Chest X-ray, AP view. Patient: 51 years old, sex M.
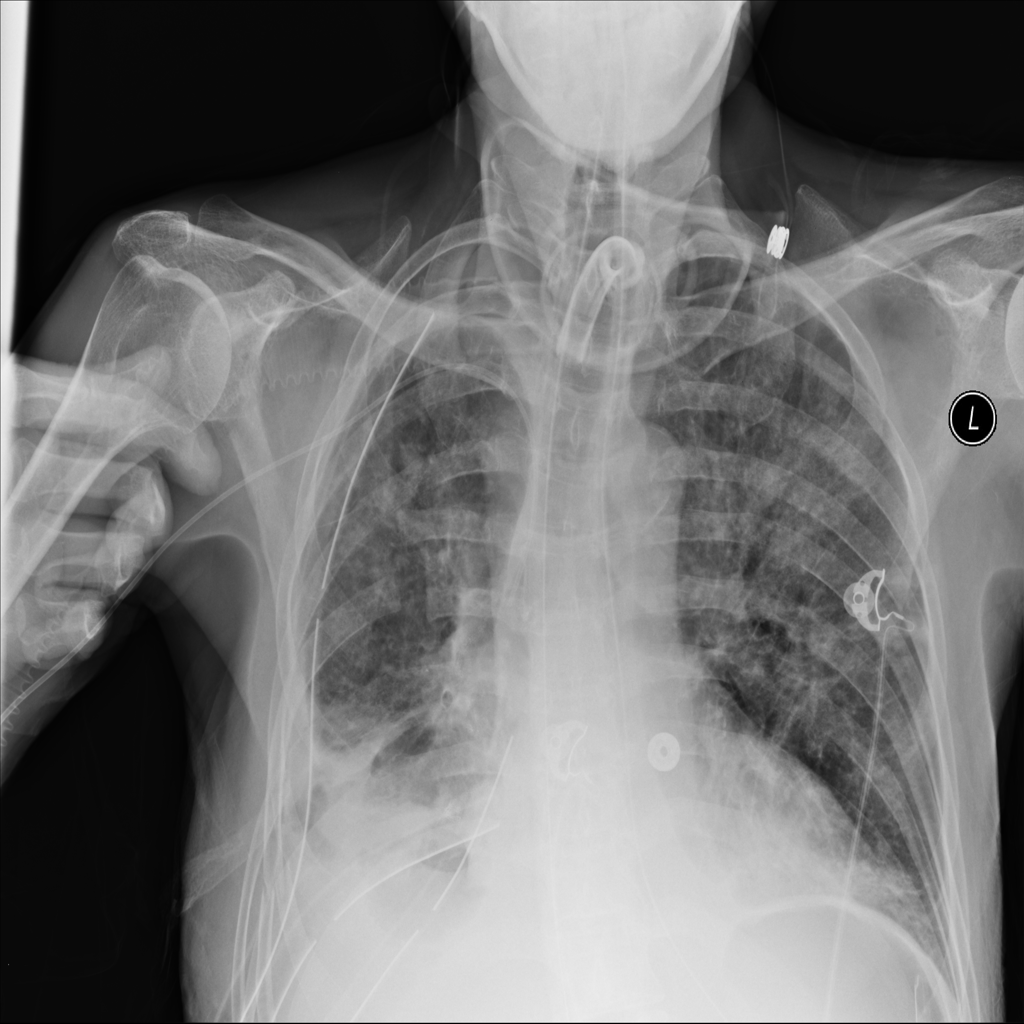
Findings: Infiltration